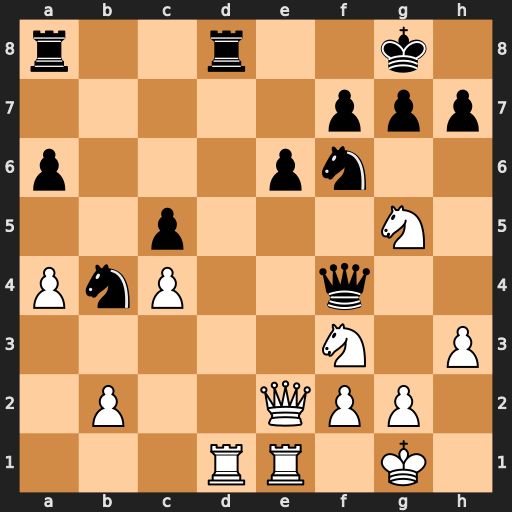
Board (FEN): r2r2k1/5ppp/p3pn2/2p3N1/PnP2q2/5N1P/1P2QPP1/3RR1K1
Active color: w
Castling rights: -
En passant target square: -
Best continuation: Rxd8+ Rxd8 Nxf7